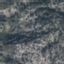
Land use / land cover: HerbaceousVegetation